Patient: sex M, age 66
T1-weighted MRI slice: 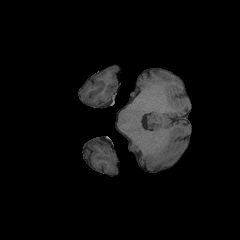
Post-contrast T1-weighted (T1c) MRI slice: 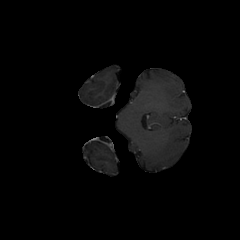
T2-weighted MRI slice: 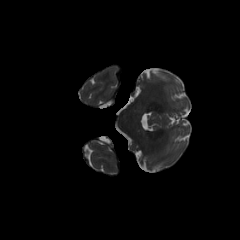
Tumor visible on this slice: no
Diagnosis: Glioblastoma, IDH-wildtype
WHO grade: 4